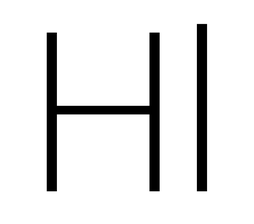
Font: Poppins-ExtraLight